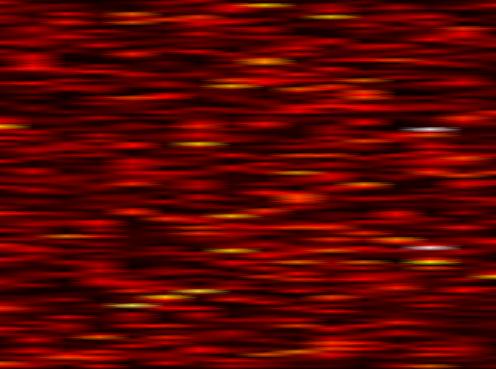
Label: FOFDM